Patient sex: M
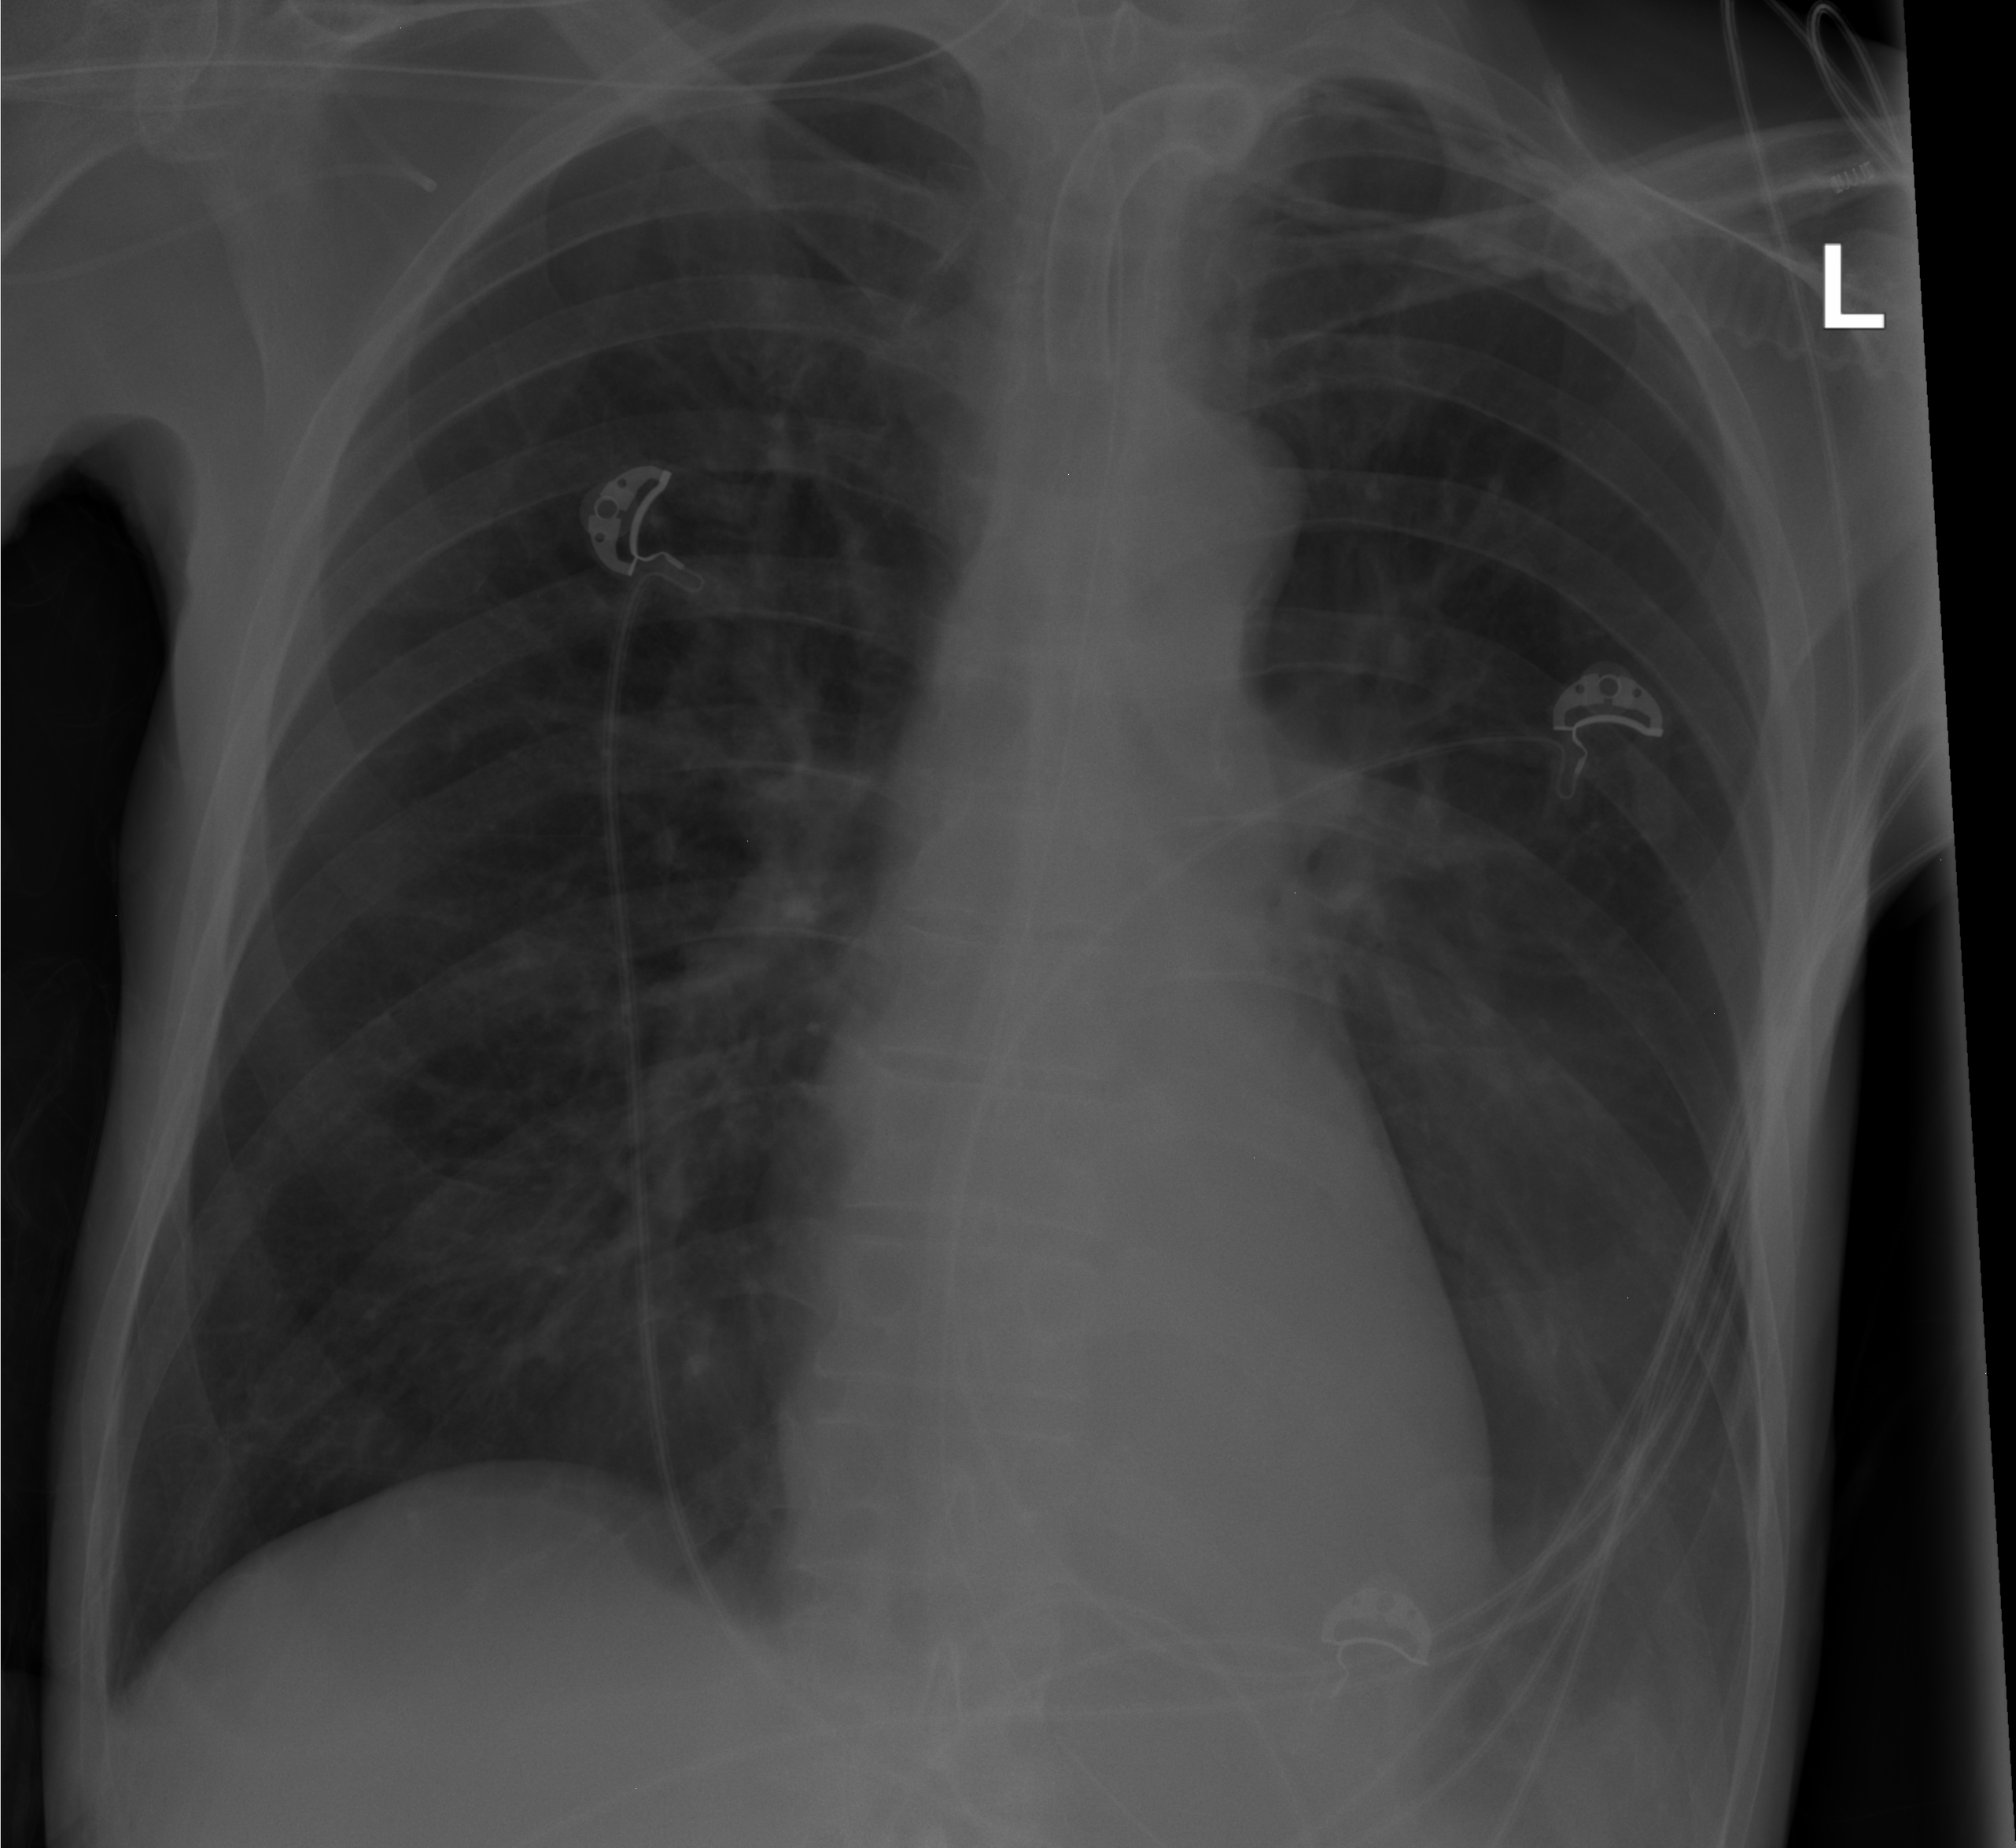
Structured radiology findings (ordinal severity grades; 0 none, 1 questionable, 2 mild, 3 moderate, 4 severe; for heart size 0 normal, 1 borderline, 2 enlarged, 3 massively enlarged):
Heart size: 0
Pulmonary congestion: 0
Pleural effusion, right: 0
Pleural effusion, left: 2
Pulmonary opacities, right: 0
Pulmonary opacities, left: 0
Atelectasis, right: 0
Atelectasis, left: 2